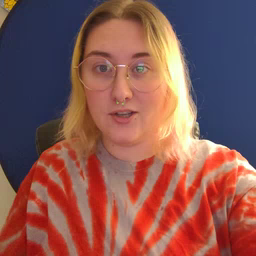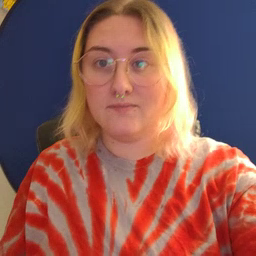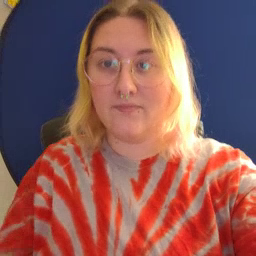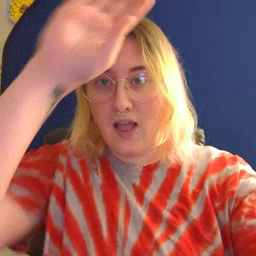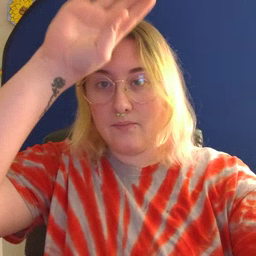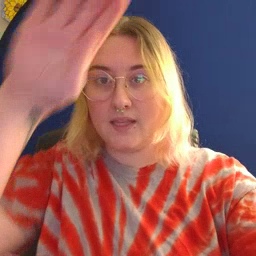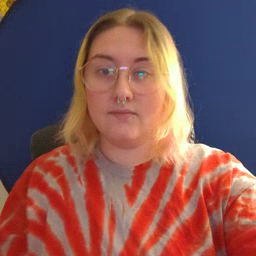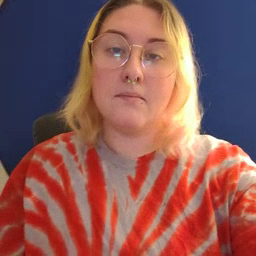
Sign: fireman